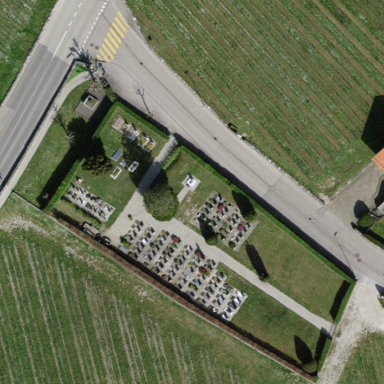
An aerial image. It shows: Grave yard.